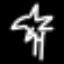
Label: palm tree